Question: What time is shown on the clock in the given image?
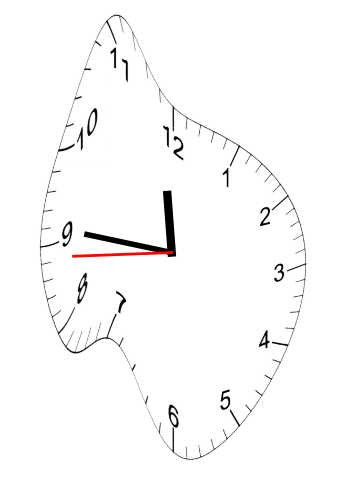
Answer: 11:45:44